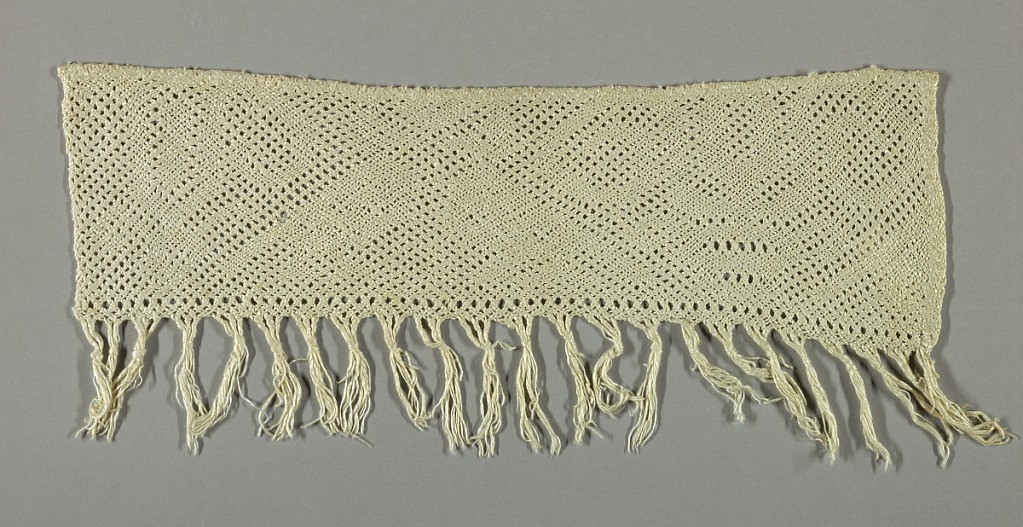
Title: Towel end
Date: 19th century
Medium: linen, cotton Technique: braiding
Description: These fringes were probably cut from towels and were originally the ornamentation made by weaving and braiding the warp ends.  A lozenge design with crosses and quatrefoils in openwork.